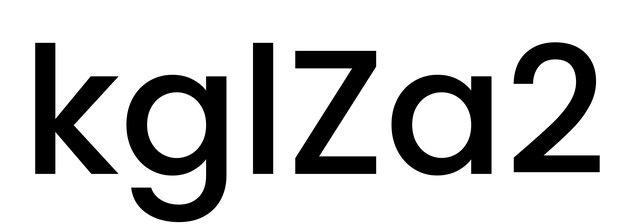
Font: Poppins-Medium